Question: Edit:
Spaces and tabs everywhere
Goal:
If there's 1 tab or less, check the next paragraph.
If there's 2 or more tabs, leave the first and delete the rest in that paragraph. Check next paragraph.
I want to leave the first paragraph marker so I can turn it into a table with the word in the first column, and the description/definition in the second column.
Attempted Method:
Look at each character in a paragraph and count the tabs. After counting tab characters, if there are more than the desired amount (currently one tab) then replace the first tab in the paragraph with a "^t" (tab character) and then any remaining tabs in that paragraph with "" (nothing, essentially deleting it).
Issues:
The script only sometimes works. It seems to get hung up when there are lines with less than 2 tabs per line.
The other times it'll delete the first tab in a line. The first occurrence should stay while the remainder leave.
The last line of my test word document sometimes isn't touched.
IF I run in repeatedly, it'll delete all tabs in the document except the last one in the last line.
Description:
I am an ugly coder, sorry. I'm self taught with loops, if/thens, and recording and modifying macros. This is not homework, it's so I don't have to manually go through 1,500 documents to format them since people use tabs to align text instead of the ruler bar. Pacman mode (show/hide non-printable characters mode) is very scary looking.
'''
Sub TabFinder()
Dim oPara As Word.Paragraph 'paragraph
Dim var 'a counter for a FOR loop for finding tabs in a paragraph, represents a single character
Dim TabCounter As Long 'how many tabs will be in a paragraph
Dim oChar As Word.Characters 'characters in a paragraph
Dim StartHere As Long 'not currently used - thought I would try and save the location of the first tab to save it
Dim TabsFoundAndReplaced As Long 'how many times the program has replaced a tab in a line
Dim ReplaceText 'first tab will replace with a tab, 2nd and greater tab will be replaced with nothing
Dim ReplaceAmmount As Long 'counter for how many times tabs have been replaced per line
Dim TabsWantedPerLine As Long 'number of tabs we should keep in a line and not replace
TabsWantedPerLine = 1 'desired upper limit of tabs to stay in a line
Selection.HomeKey Unit:=wdStory 'go to the beginning of the document first for find feature
For Each oPara In ActiveDocument.Paragraphs 'for every paragraph in the document
TabCounter = 0
Set oChar = oPara.Range.Characters 'find the number of characters, and set oChar as the total
For var = 1 To oChar.Count 'for each character do the following
If oChar(var) <> "" Then 'stops an error
Select Case Asc(oChar(var)) 'stops an error
Case 9 '9 is tabs 'if there character oChar is a tab, then do the following
'If TabCounter = 0 Then StartHere = var 'not used currently, just a thought on how to save the tab with additional coding
TabCounter = TabCounter + 1 'counts tabs in the line
End Select
End If
Next
If TabCounter > TabsWantedPerLine Then 'if there are more tabs in a paragraph than upper limit, do the following (hopefully deleting any after the desired tabs
For ReplaceAmmount = 1 To TabCounter 'do this for each of the tabs in the paragraph
If ReplaceAmmount <= TabsWantedPerLine Then ReplaceText = "^t" Else ReplaceText = "" 'replaces the
Selection.Find.ClearFormatting
Selection.Find.Replacement.ClearFormatting
With Selection.Find
.Text = "^t"
.Replacement.Text = ReplaceText 'replaces with a "^t" if first go around or "" if >1st go around
.Forward = True
.Wrap = wdFindStop
End With
With Selection
If .Find.Forward = True Then
.Collapse Direction:=wdCollapseStart
Else
.Collapse Direction:=wdCollapseEnd
End If
.Find.Execute replace:=wdReplaceOne
'.Find.Execute
Set oChar = oPara.Range.Characters 'since we have replaced some characters in the paragraph
End With
Next ReplaceAmmount
End If
Next 'for each oPara
End Sub
'''
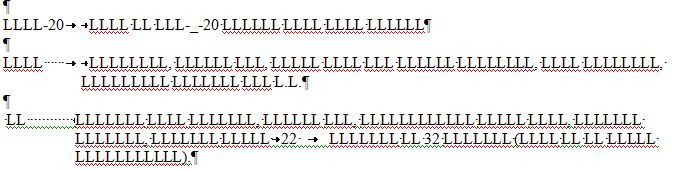
Answer: Let's try something like this which just uses some simple string functions.
First, iterate the paragraphs by index position (I couldn't make it work with a 'For Each oPara' loop).
Capture each paragraph's text in a string variable: 'paraText'
Use a 'Do ... Loop' construct to replace the tabs with the string 'Replace' function. The replacement text is assigned dynamically using the 'IIF' function, which will use '"^t"' if 'TabCounter=1' or otherwise use the null string '""'. This loops until there are no tab characters in the string.
Once the 'paraText' string has been thoroughly manipulated, simply assign that string to the 'oPara.Range.Text = paraText':
'''
Option Explicit
Sub TabFinder()
Dim oPara As Word.Paragraph 'paragraph
Dim var 'a counter for a FOR loop for finding tabs in a paragraph, represents a single character
Dim TabCounter As Long 'how many tabs will be in a paragraph
Dim TabsWantedPerLine As Long 'number of tabs we should keep in a line and not replace
Dim paraText As String 'represents the string of each paragraph
TabsWantedPerLine = 1 'desired upper limit of tabs to stay in a line
Selection.HomeKey Unit:=wdStory 'go to the beginning of the document first for find feature
For var = 1 To ActiveDocument.Paragraphs.Count 'for every paragraph in the document
Set oPara = ActiveDocument.Paragraphs(var)
TabCounter = 0
paraText = oPara.Range.Text
'# Loop until there are no more tabs left to replace
Do Until InStr(paraText, Chr(9)) = 0
TabCounter = TabCounter + 1
'# replace tabs in our temporary string variable:
paraText = Replace(paraText, Chr(9), IIf(TabCounter = 1, "^t", vbNullString), , 1)
Loop
'# Assign our new string ot the paragraph range
oPara.Range.Text = paraText
Next var
End Sub
'''
Backwards iteration over each character in paragraph, delete character it's a tab there is another tab somwhere to the of it within the paragraph. This is functionally same as ensuring there is only one tab per paragraph, and only the first one should remain.
Example document:

Example output:

Here is the updated code. This would need more (probably a lot more) tweaking if you wanted to allow more than one tab per paragraph, but since the limit is 1, I think this works.
This does address which Word recognizes distinctly from the paragraph's .
'''
Sub TabFinder()
Dim oPara As Word.Paragraph 'paragraph
Dim var 'a counter for a FOR loop for finding tabs in a paragraph, represents a single character
Dim i As Integer
Dim paraText As String 'represents the string of each paragraph
Selection.HomeKey Unit:=wdStory 'go to the beginning of the document first for find feature
LeaveFirstTab = False
For var = 1 To ActiveDocument.Paragraphs.Count 'for every paragraph in the document
Set oPara = ActiveDocument.Paragraphs(var)
For i = oPara.Range.Characters.Count To 1 Step -1
If Mid(oPara.Range.Text, i, 1) = Chr(9) Then
'As long as there's another tab to the left of this one, delete this one
If InStr(Left(oPara.Range.Text, i - 1), Chr(9)) > 1 Then
oPara.Range.Characters(i).Delete
End If
End If
Next
Next
End Sub
'''
The VBA 'Mid' function takes a substring of specified length, starting at a specified position, from a string. Syntax is:
'''
MID( string, start_position, number_of_characters )
'''
So in the code above, we are taking the substring beggining at 'i' (our character iterator) with a length of '1'. This is basic way to iterate over characters in a string.
I just noticed though that there is a better/simpler way to do this with Word's object model. Instead of the Mid function, I think you can use 'oPara.Range.Characters(i)' to return the same substring. I don't know why I didn't realize this earlier because we actually use that method two lines later when we do the '.Delete'!
So modified:
'''
For i = oPara.Range.Characters.Count To 1 Step -1
If oPara.Range.Characters(i) = Chr(9) Then
'As long as there's another tab to the left of this one, delete this one
If InStr(Left(oPara.Range.Text, i - 1), Chr(9)) > 1 Then
oPara.Range.Characters(i).Delete
End If
End If
Next
'''